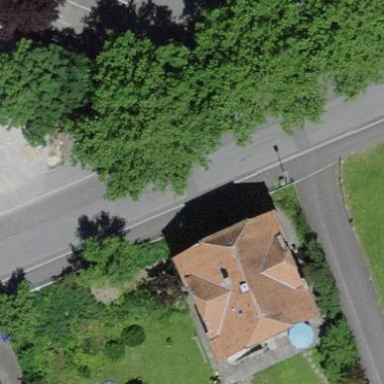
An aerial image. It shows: Detached building with half-hipped roof.